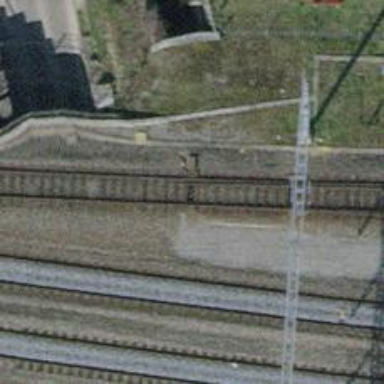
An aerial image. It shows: Railway switch.